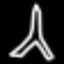
Label: The Eiffel Tower